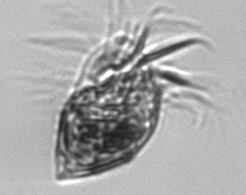
Label: Strombidium_morphotype1